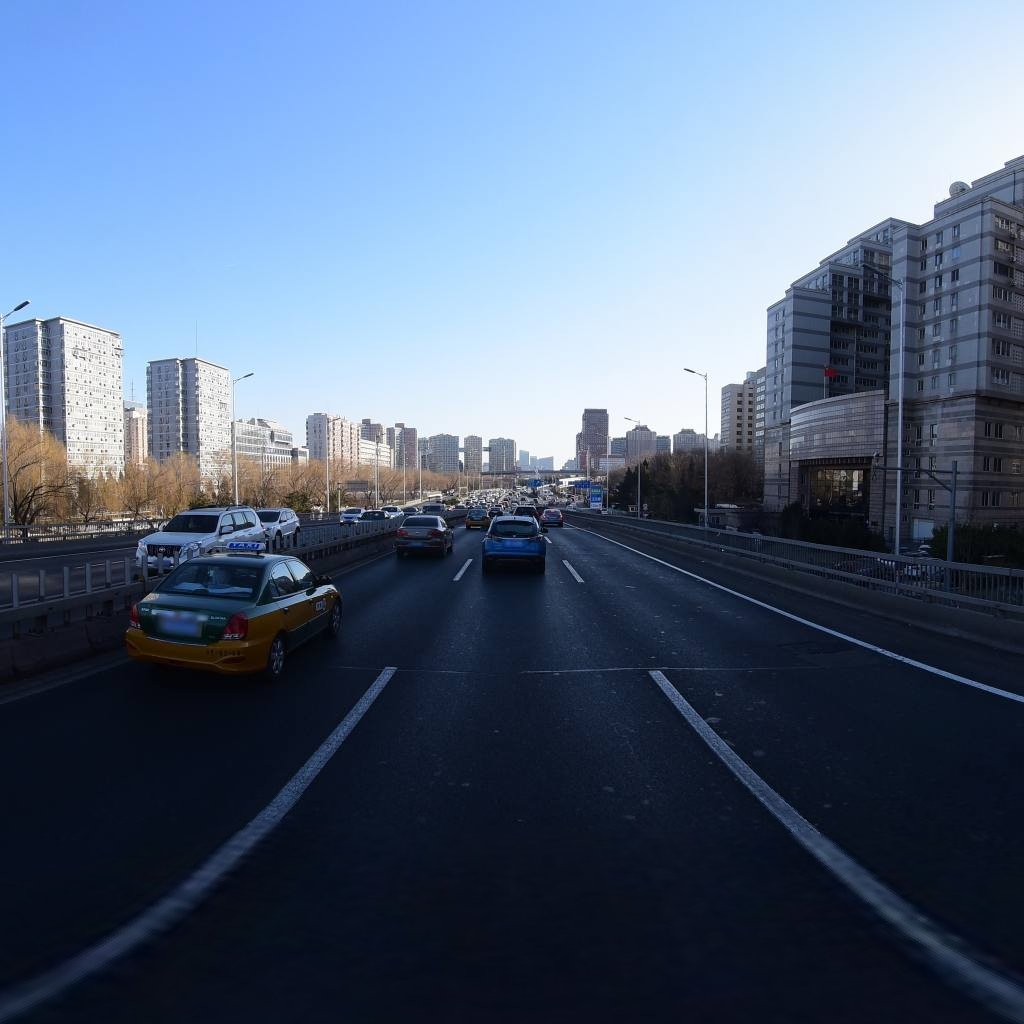
Region: Dongcheng
Road damage annotations: transverse patch